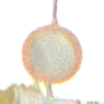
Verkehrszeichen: VerbotFahrzeugeAllerArt
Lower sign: MehrspurigeFahrzeugeFrei1
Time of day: SunriseSunset
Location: Outdoor (RoadRail)
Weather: Clear
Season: NotSpecified
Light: Natural